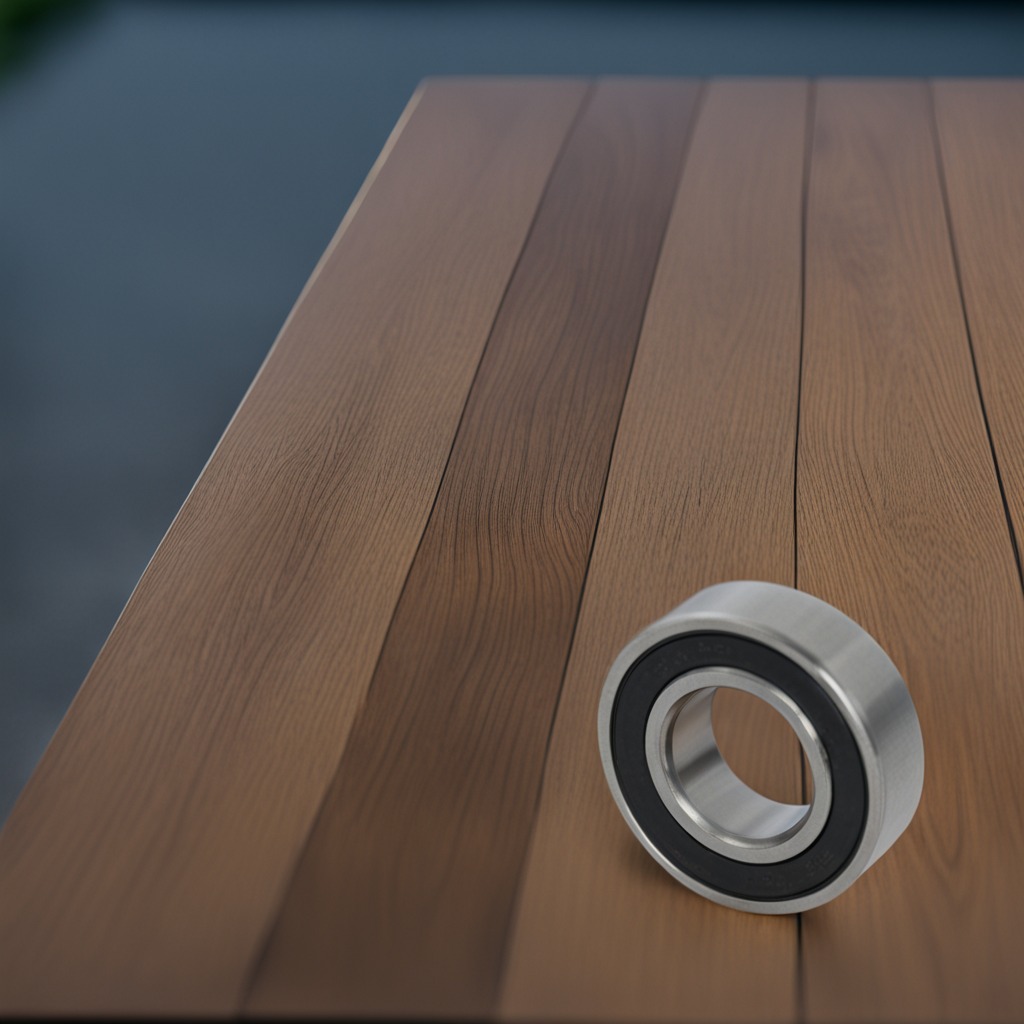
A metal ball bearing lies on the old table in the small garage at twilight.